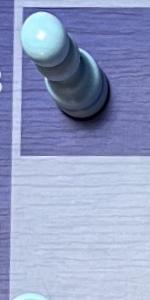
Label: Empty